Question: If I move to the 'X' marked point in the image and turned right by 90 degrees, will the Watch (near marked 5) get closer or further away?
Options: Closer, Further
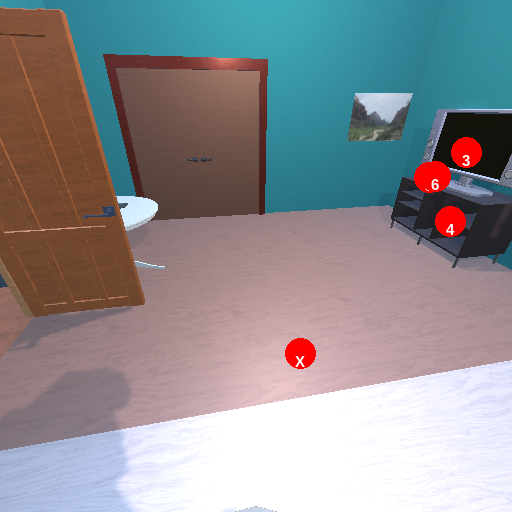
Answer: Closer